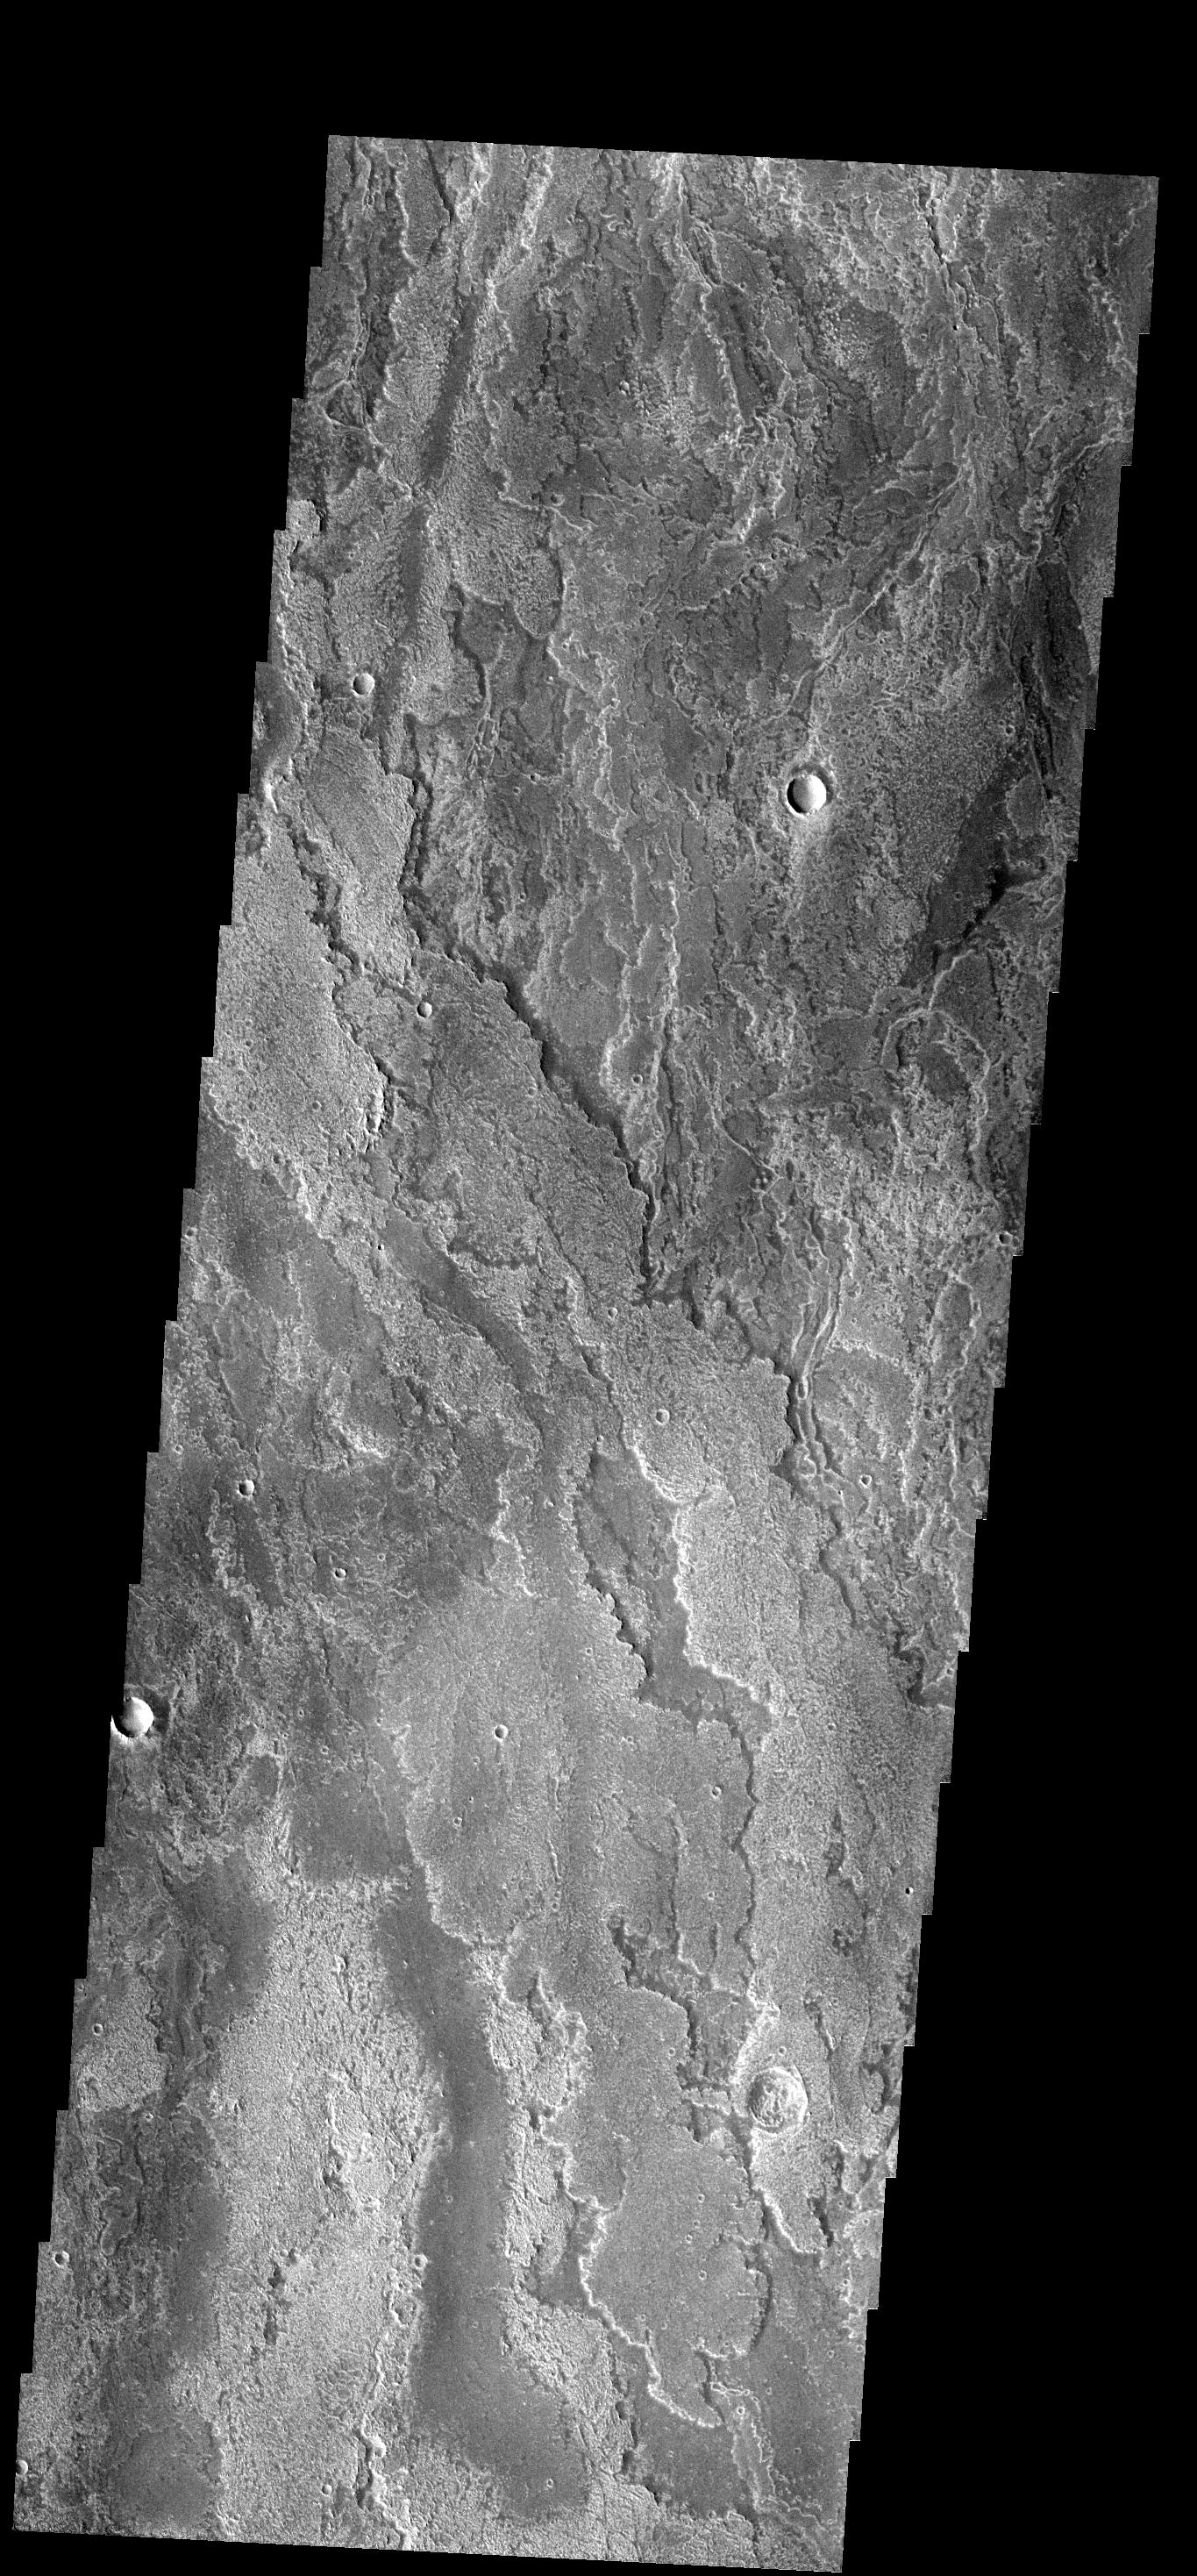
Arsia Flows Mars, 2001 Mars Odyssey